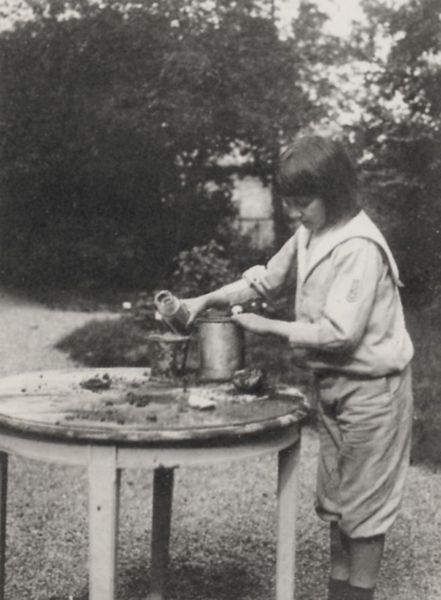
Titel: Kind beim Spielen, aus dem Album »Histoire vraie«
Künstler: Francois Emile Zola
Schlagwörter: baum, blätter, kopf, schatten, wasser, weiß, bäume, mädchen, blumen, frau, grau, haar, hintergrund, holz, kleid, licht, mund, nase, profil, schwarz, tisch, gras, haus, park, rasen, weg, wiese, hochformat, alt, flasche, hemd, hose, arme, augen, gesicht, halten, kragen, steine, hände, portrait, tischbein, erde, büsche, sträucher, haare, stoff, kind, pflanze, pflanzen, arbeit, rund, garten, kanne, ton, beine, blumentopf, topf, warm, hof, kies, spielen, handarbeit, metall, socken, junge, foto, fotografie, photographie, töpfe, spiel, strümpfe, erker, schmutz, knabe, dose, bub, draußen, tischbeine, schwarzweiss, uniform, matrosenanzug, photo, spielt, handwerk, beet, beete, dreck, kochen, sträcuher, behälter, kapuze, töpfern, schwarz/weiß, basteln, kniehose, gießkanne, versuch, kiesweg, experiment, gießen, schütten, kurze hosen, bläter, kurze hose, söckchen, pagenkopf, photoraphie, langes haar, gieskanne, gärtnern, experimentieren, gartentisch, keis, matsche, mischt, muddeln, umtopfen, 20er jahre, asteln, einpflanzen, hääare, toopf, kind hantiert mit flüssigkeit, malversuche